Aerial crown-view tile of a tropical tree (Barro Colorado Island, Panama), acquired 20250715:
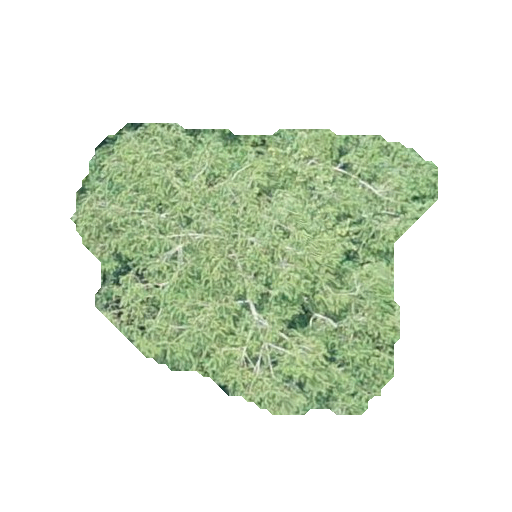
Species: Quararibea asterolepis
GBIF accepted scientific name: Quararibea asterolepis
Crown area: 117.252 m²